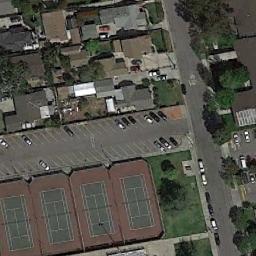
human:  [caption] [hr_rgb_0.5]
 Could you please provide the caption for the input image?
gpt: There are many buildings of different shapes beside the tennis courts .

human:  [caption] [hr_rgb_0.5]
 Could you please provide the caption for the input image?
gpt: There are three tennis courts on the grass .

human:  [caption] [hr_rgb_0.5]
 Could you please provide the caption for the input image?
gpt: Tennis court and residential area separated by a parking lot .

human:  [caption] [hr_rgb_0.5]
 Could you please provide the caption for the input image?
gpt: The tennis court is on the grass next to some buildings and trees .

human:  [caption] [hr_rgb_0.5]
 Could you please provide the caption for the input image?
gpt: There are many buildings and some green trees beside the tennis court .